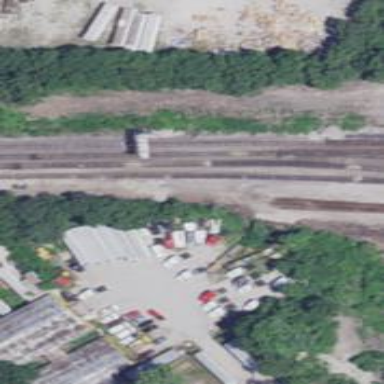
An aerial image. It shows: Railway signal.